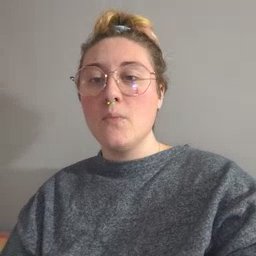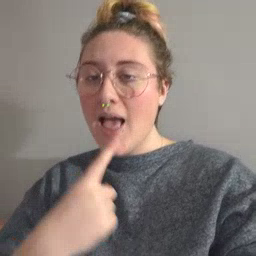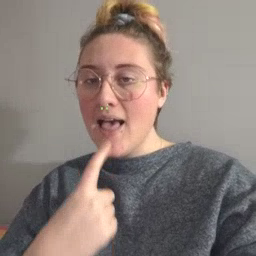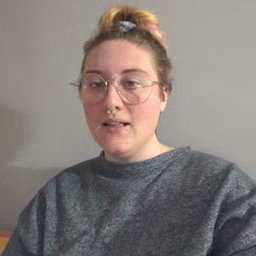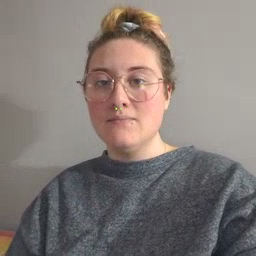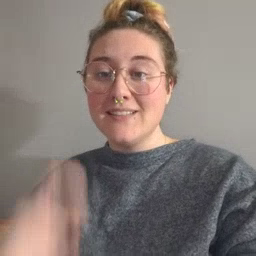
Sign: red